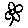
Label: flower